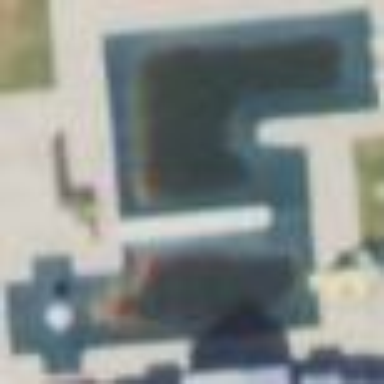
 perfect for swimming and other water activities."